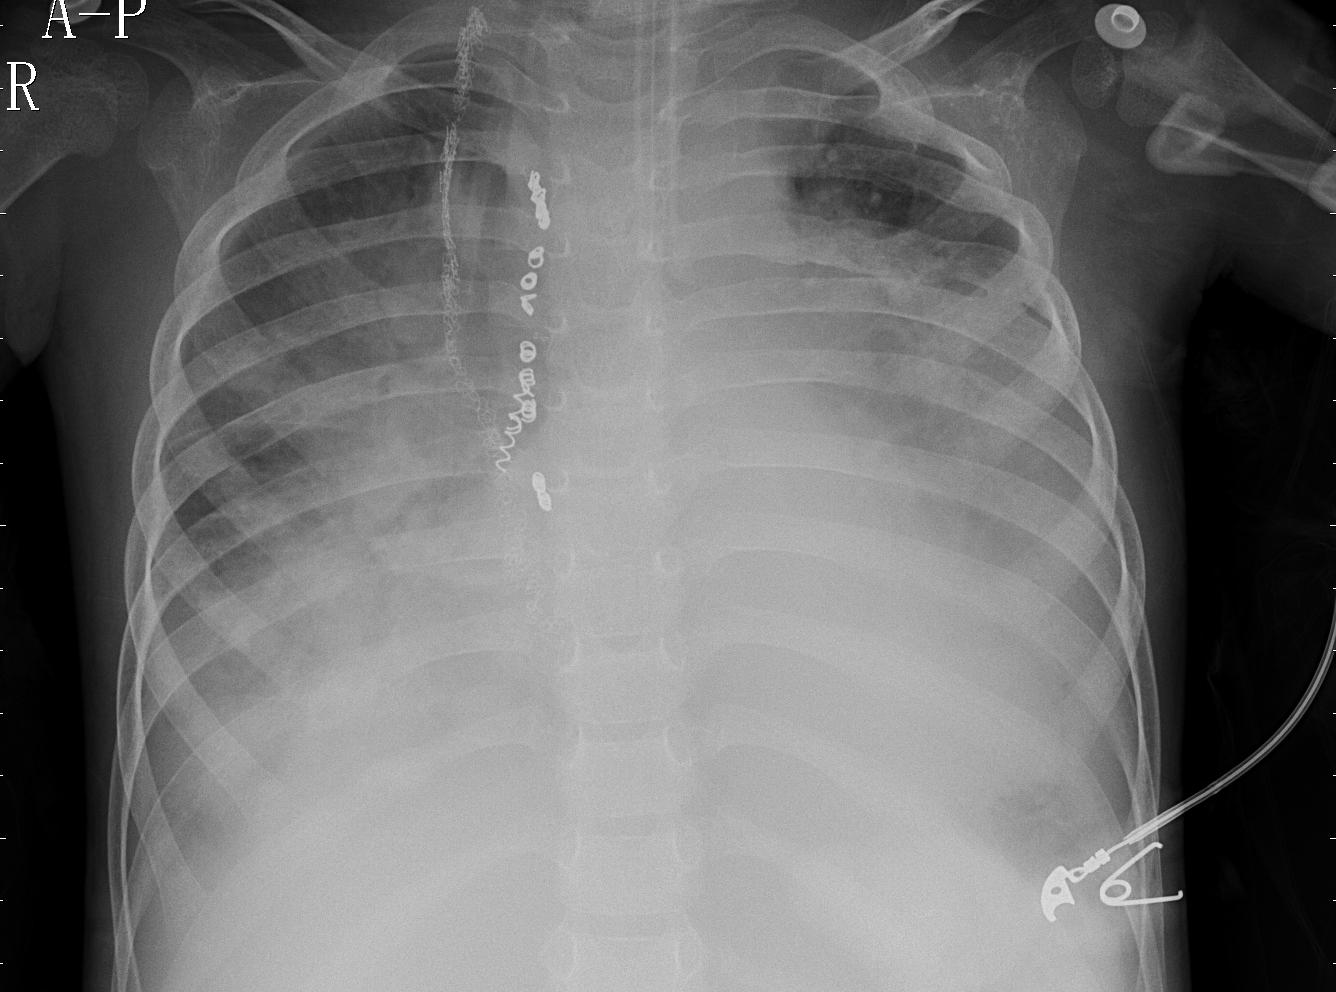
Diagnosis: PNEUMONIA